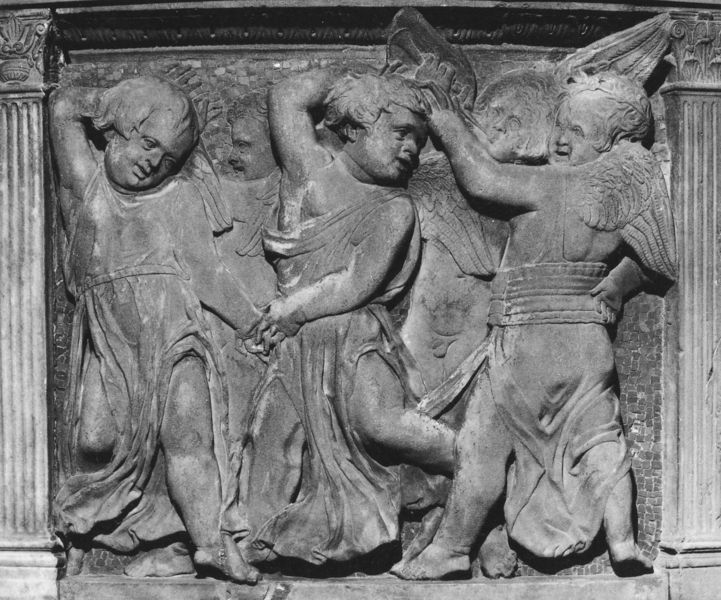
Titel: Puttenreliefs von der Außenkanzel
Künstler: Donatello
Institution: Prato, Domopera
Schlagwörter: dunkel, flügel, gemälde, kampf, grau, säule, säulen, gürtel, tanz, instrument, gewand, musik, tanzen, kinder, engel, putte, putto, skulptur, bewegt, relief, italien, buben, jungen, knaben, pilaster, musikinstrument, plastik, junge, lachen, spiel, lustig, flöte, fröhlich, fanfare, freundschaft, reigen, posaune, putten, putti, fassde, spielende, herold, vertragen, blasintrument, blechblasintrument